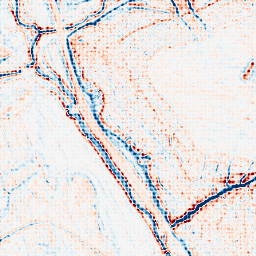
Category: edge_preserving
Decomposition family: bilateral
Decomposition parameters: d: 9
sigma_color: 100
sigma_space: 150
Upsampling method: sinc_blackman
Upsampling parameters: scale: 4
kernel_size: 4
Upsampling scale: 4